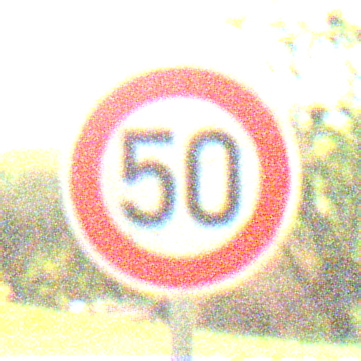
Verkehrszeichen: Geschwindigkeit50
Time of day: Night
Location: Outdoor (Nature)
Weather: Clear
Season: NotSpecified
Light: Natural